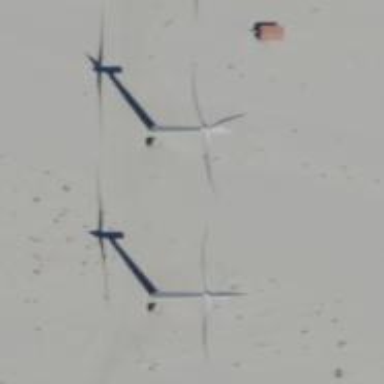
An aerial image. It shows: Wind generator using wind turbines of horizontal axis.